Question: I am currently trying to draw a polygon and then fill it with a gradient. The problem is the gradient uses the top of the shape as up so it slants. Here is some xaml that will create what I am talking about.
'''
<Polygon Points="0,20 0,20 100,0 100,20">
<Polygon.Fill>
<LinearGradientBrush EndPoint="1,0" StartPoint="0,1">
<GradientStop Color="White" Offset="0" />
<GradientStop Color="White" Offset="0.5" />
<GradientStop Color="Black" Offset="0.5" />
</LinearGradientBrush>
</Polygon.Fill>
</Polygon>
'''
This code is a good example because it will split the colors at the 50% mark with white on the left and black on the right. You can see that the cutoff line is slanted with the top of the triangle. Here is a picture too in case you cant try the code.

Is there a way to make it so that it is a vertical cutoff and not slanted?
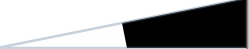
Answer: You will need to change the start and end points:
'''
<... StartPoint="0,0.5" EndPoint="1,0.5" >
'''
The above translates to "start at mid left, end mid right".
Right now your points are saying "start at the top right and end at the bottom left".
Therefore, we probably ought to swap it around, like so:
'''
<... StartPoint="1,0.5" EndPoint="0,0.5" >
'''
For reference, and even further examples demonstrating your requirements, <URL>.